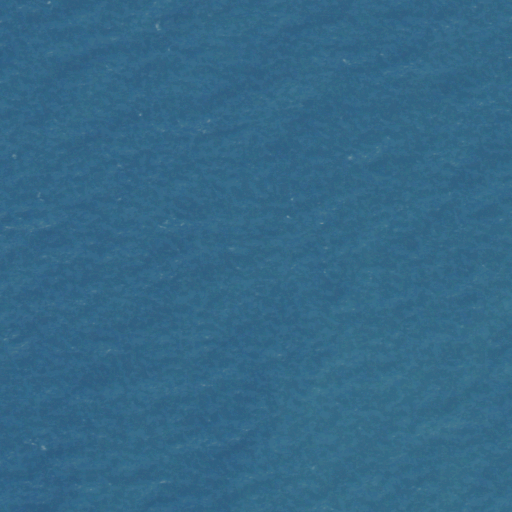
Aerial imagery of islands in Florida named Dry Tortugas containing only open water